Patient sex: F
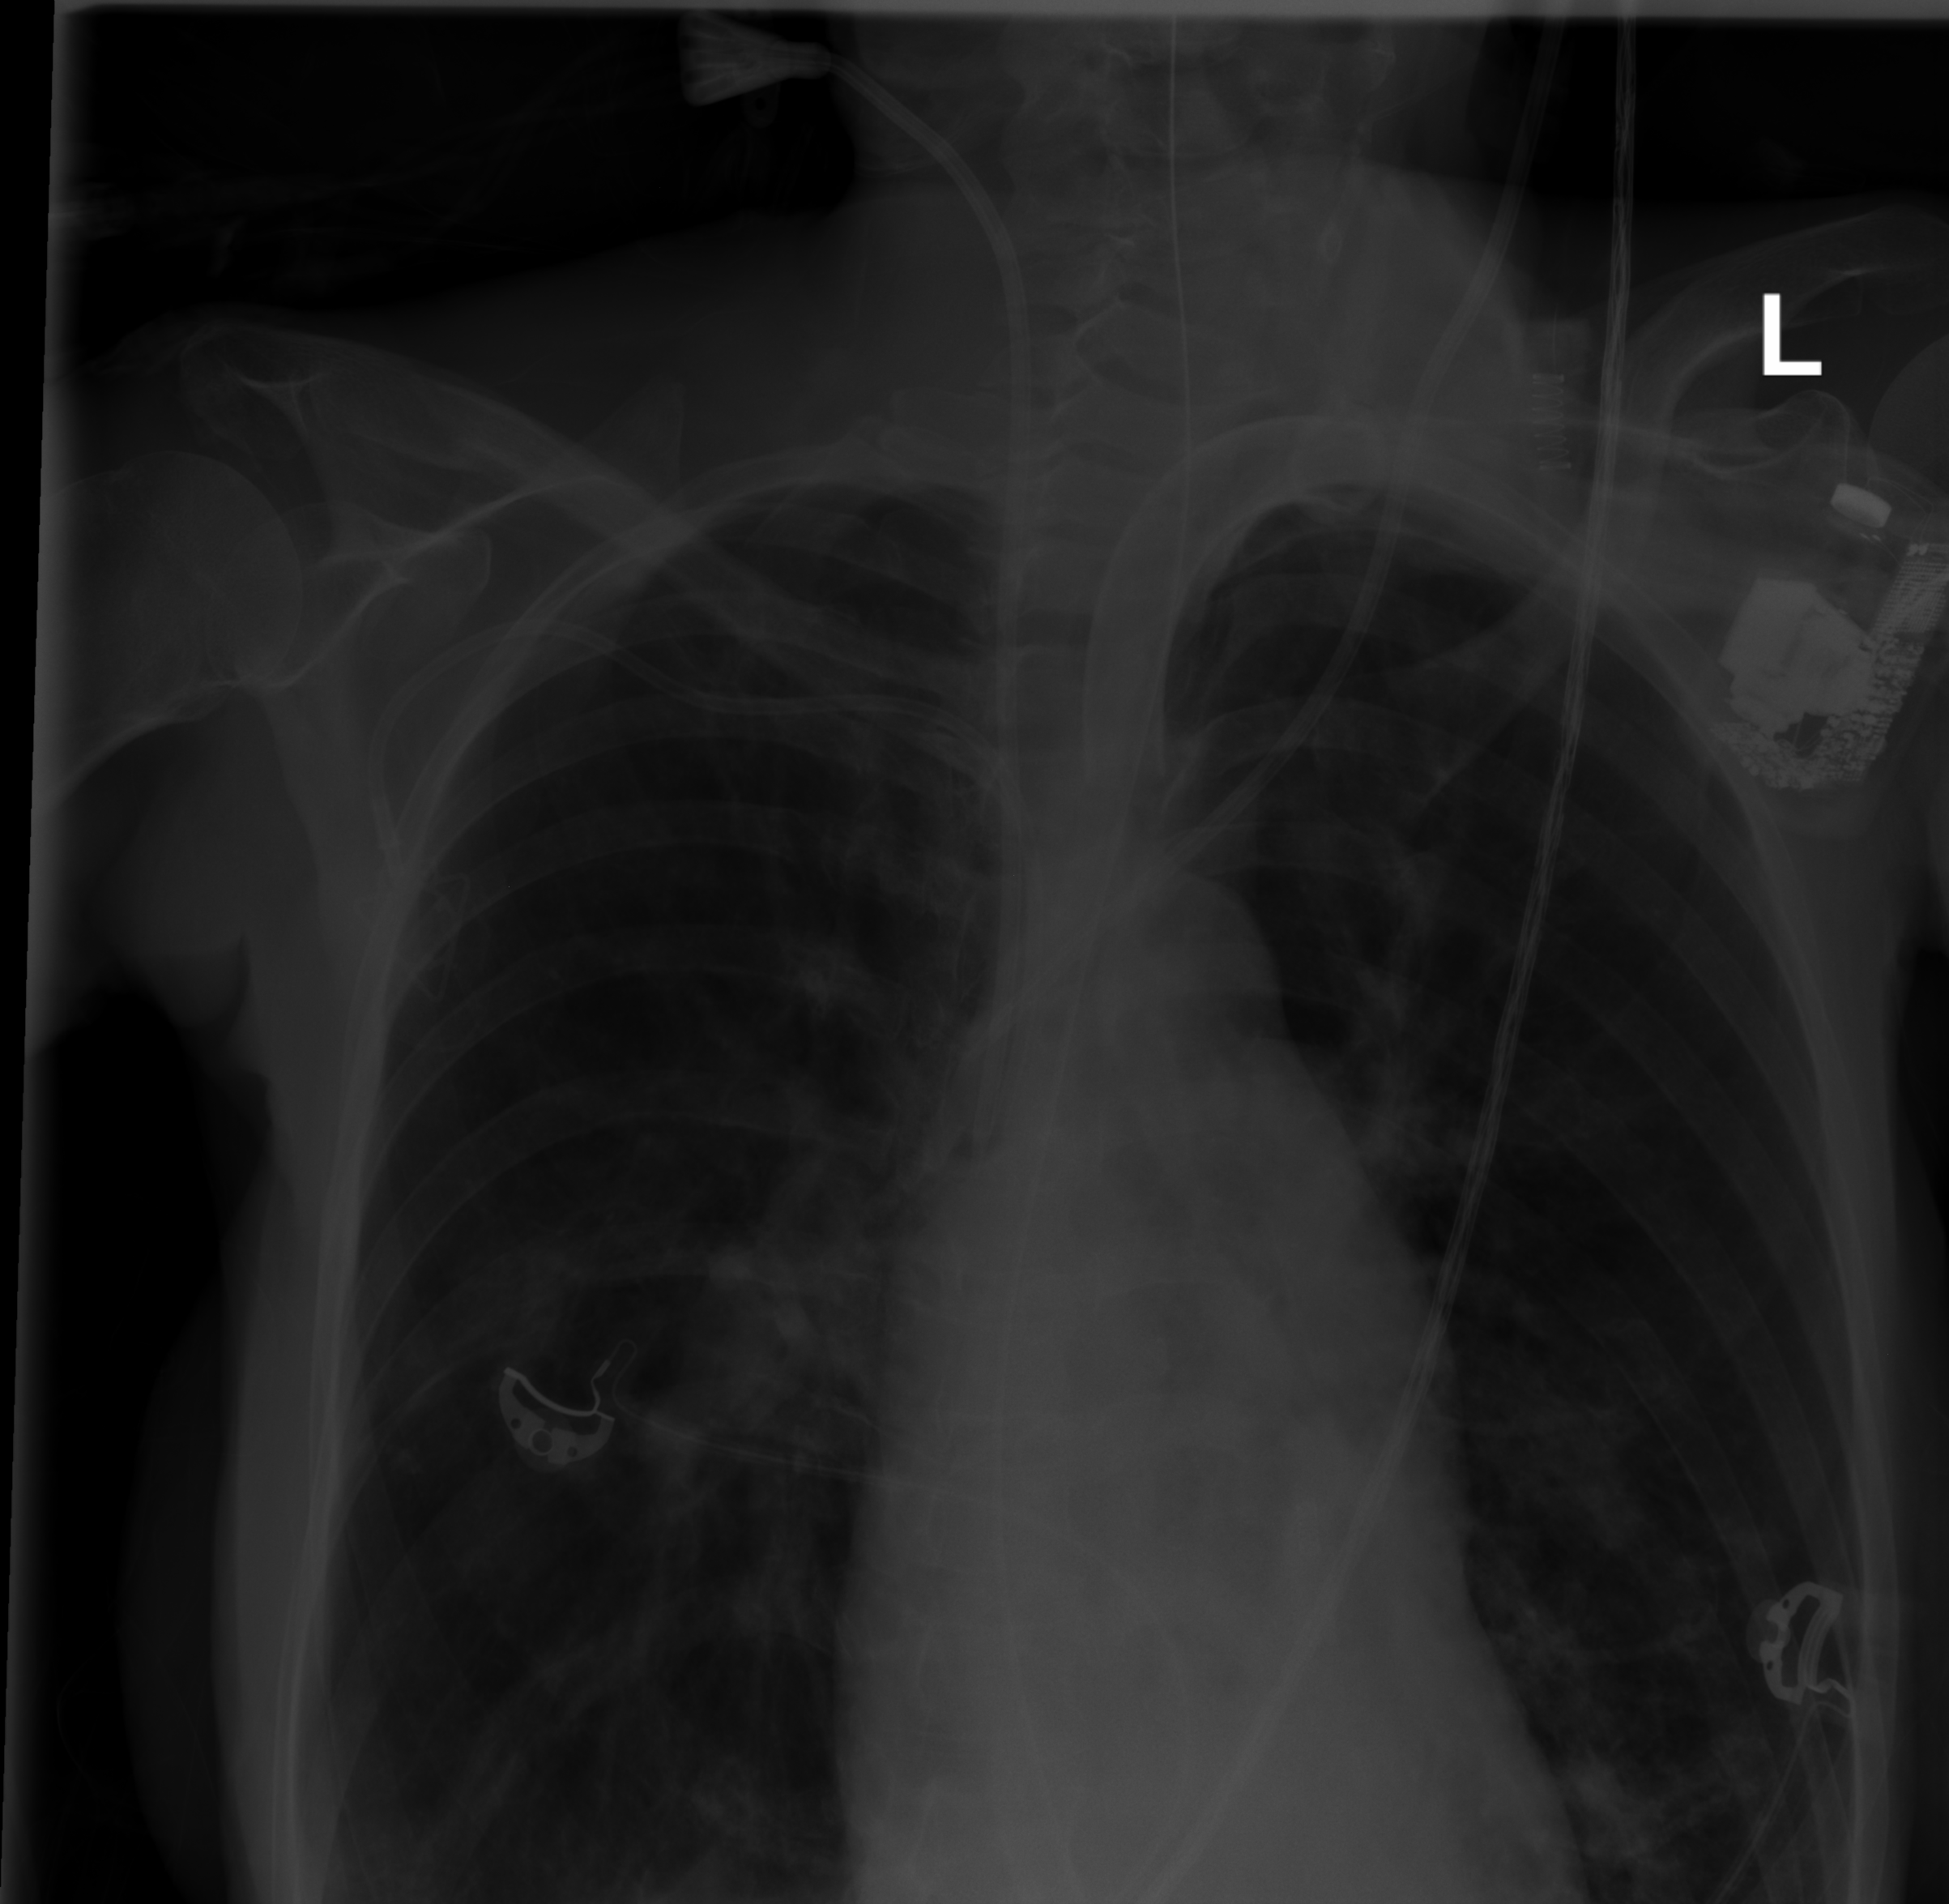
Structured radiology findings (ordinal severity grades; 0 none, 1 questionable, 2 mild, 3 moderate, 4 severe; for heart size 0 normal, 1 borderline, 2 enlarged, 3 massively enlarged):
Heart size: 0
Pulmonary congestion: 0
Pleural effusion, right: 0
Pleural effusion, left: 0
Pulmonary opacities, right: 0
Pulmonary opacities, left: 2
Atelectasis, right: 0
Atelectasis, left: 2